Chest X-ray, AP view. Patient: 61 years old, sex F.
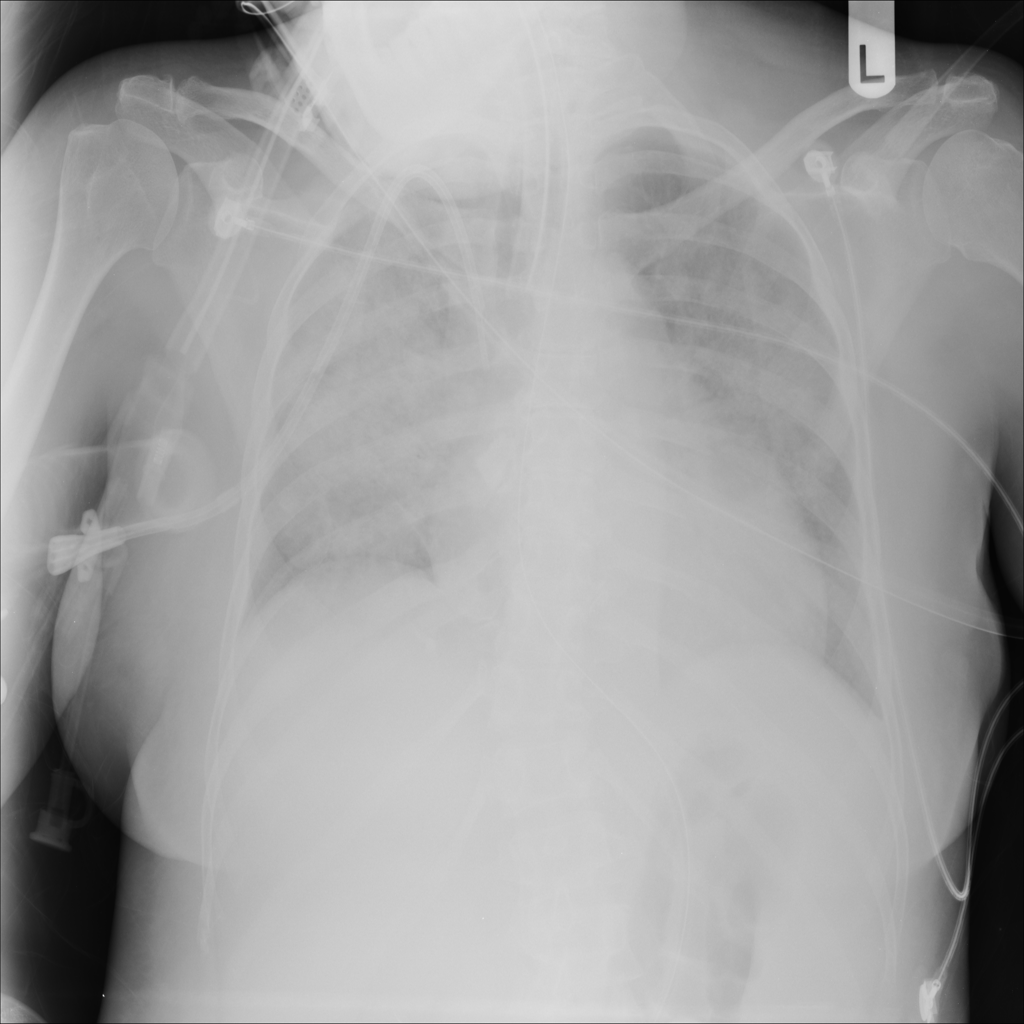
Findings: Infiltration